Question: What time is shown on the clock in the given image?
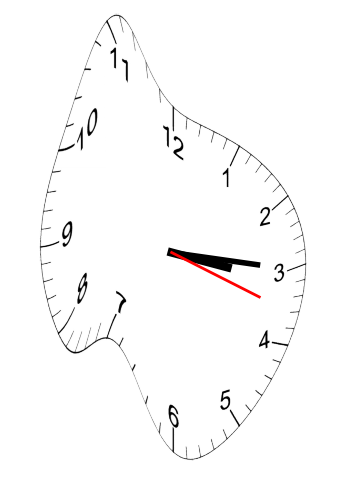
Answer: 03:15:18